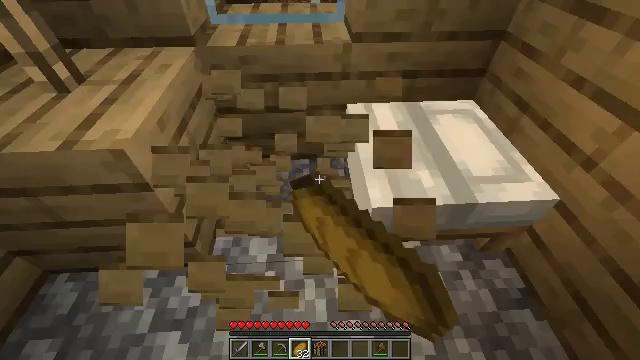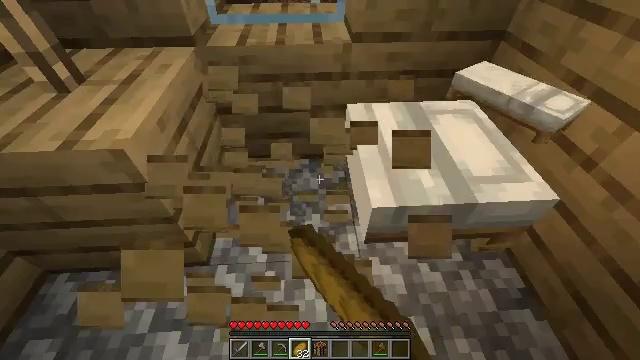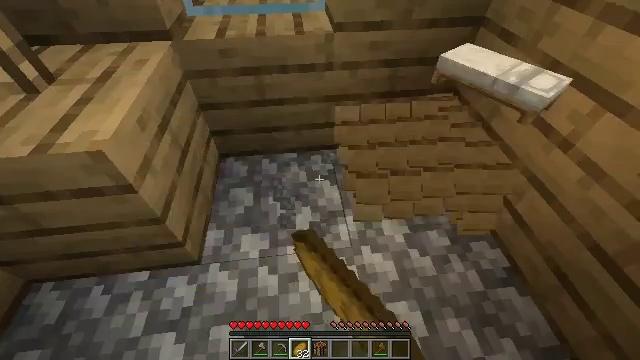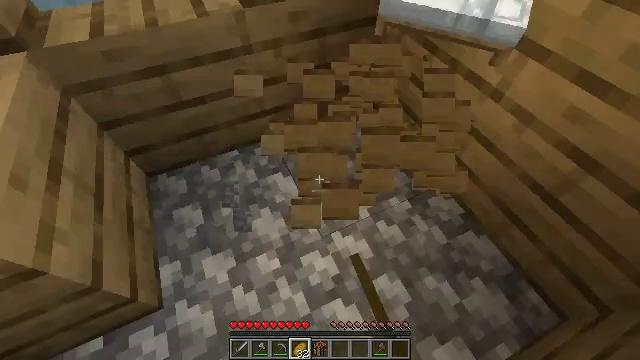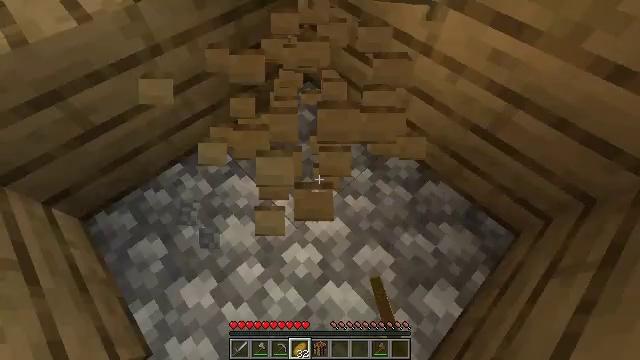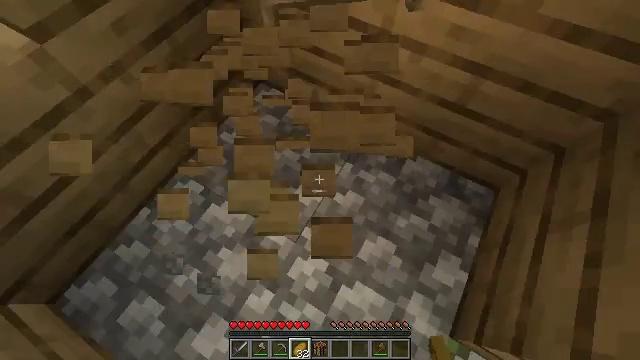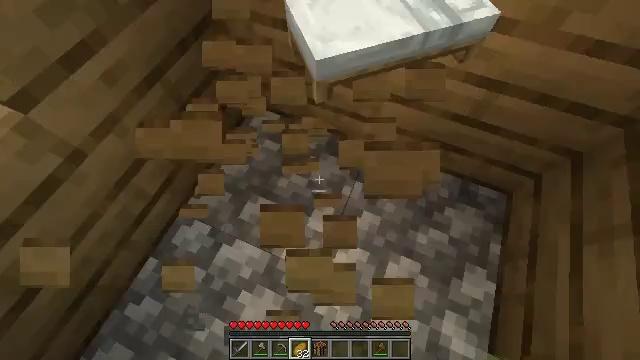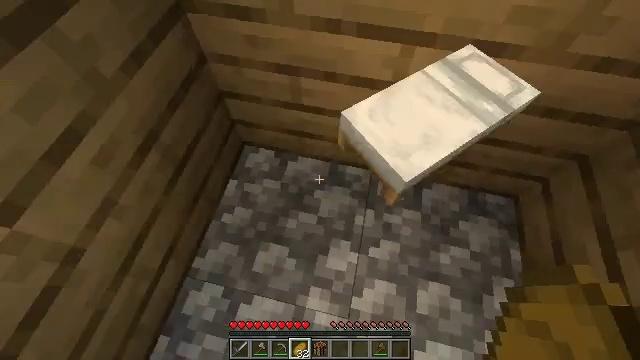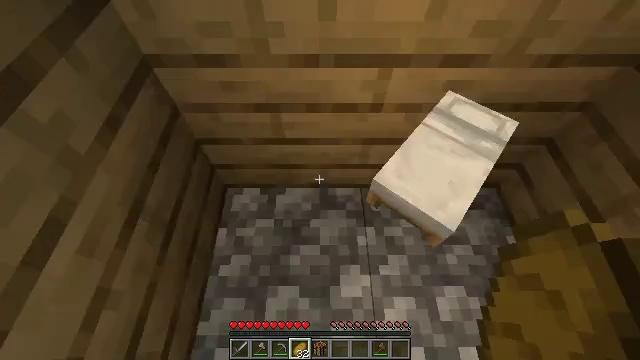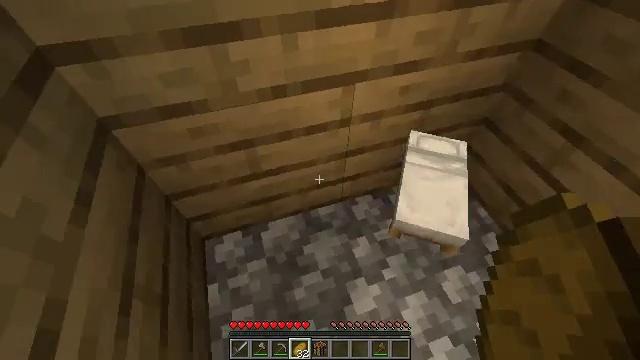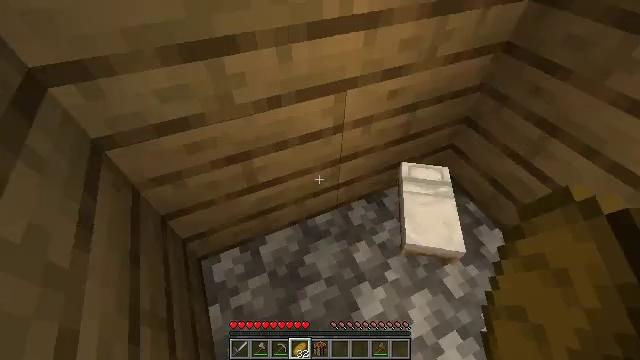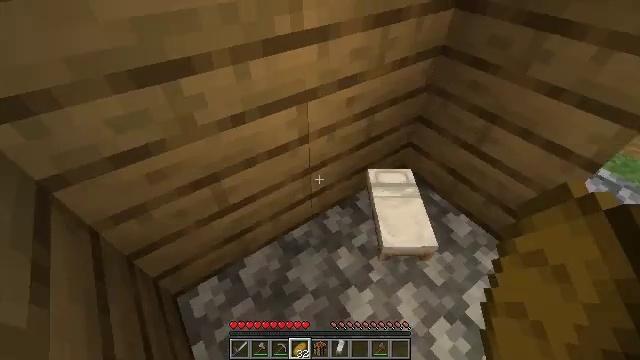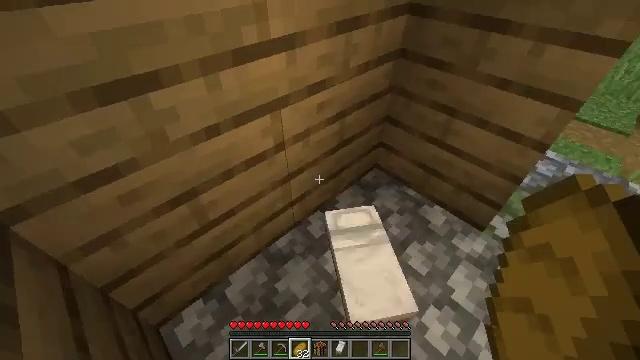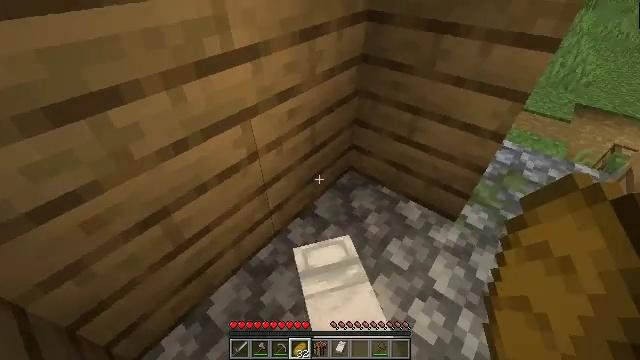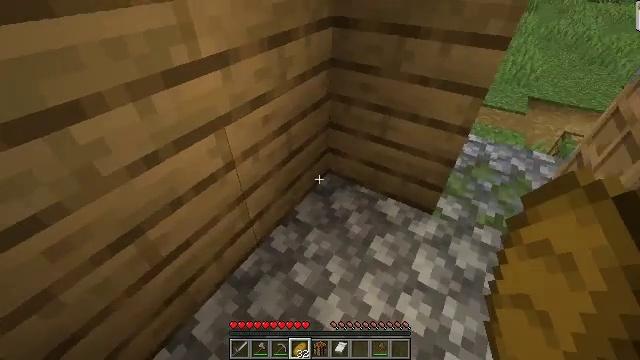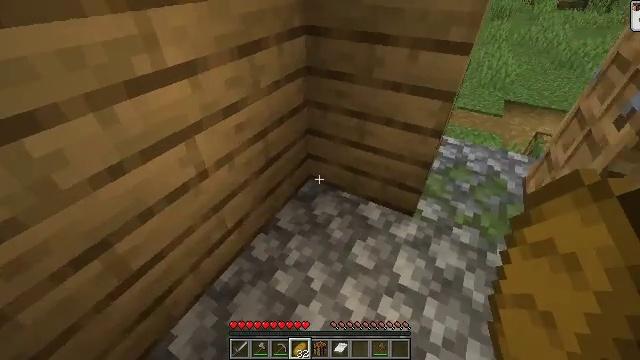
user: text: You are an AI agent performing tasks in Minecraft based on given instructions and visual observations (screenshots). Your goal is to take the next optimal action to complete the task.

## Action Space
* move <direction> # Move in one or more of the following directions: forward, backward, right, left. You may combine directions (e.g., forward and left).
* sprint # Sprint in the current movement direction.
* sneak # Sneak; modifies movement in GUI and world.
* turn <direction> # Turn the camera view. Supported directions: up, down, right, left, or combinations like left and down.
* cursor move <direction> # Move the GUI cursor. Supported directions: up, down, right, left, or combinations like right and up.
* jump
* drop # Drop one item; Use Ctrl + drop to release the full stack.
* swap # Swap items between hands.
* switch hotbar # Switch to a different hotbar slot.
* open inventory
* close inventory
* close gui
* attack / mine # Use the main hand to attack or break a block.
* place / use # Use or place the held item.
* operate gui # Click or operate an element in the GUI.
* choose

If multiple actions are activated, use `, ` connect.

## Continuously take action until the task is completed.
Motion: motion action
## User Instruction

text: Remove the grass path from the ground.
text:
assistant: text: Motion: attack / mine
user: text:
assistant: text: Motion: move forward, turn right and down, attack / mine
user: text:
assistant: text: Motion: move forward, turn right and down
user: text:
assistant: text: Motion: move forward and move left, turn right and down
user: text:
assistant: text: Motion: move forward and move left, turn right and down
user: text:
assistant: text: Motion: move forward and move left, turn right
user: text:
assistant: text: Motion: move forward and move left, turn right and up
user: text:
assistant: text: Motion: move left, turn right and up
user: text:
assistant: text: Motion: turn right and up
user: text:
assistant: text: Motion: turn right and up
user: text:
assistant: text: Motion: turn right and up
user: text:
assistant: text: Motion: turn right and up
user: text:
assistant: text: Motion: turn right and up
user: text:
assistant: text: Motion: turn right and up
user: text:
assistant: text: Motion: move right, turn right and up
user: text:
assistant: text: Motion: move right, turn right
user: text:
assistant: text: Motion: move right, turn right
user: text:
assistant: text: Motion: move forward and move right, turn right
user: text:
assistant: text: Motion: move forward and move right
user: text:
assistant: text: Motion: move forward and move right
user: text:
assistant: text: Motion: move forward
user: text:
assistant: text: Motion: move forward, turn right
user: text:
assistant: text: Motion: move forward
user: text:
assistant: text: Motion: move forward
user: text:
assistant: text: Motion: move forward
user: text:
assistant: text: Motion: move forward, turn right
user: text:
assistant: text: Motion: move forward, turn right and up
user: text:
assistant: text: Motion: move forward, turn right and up
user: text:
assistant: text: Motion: move forward, turn right and up
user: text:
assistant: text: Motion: move forward, turn right and up